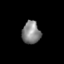
Tissue: skin
Cell type: Epithelial cells
Senescence score: 0.2873
Nuclear area (px): 405
Mean DAPI intensity: 133.8